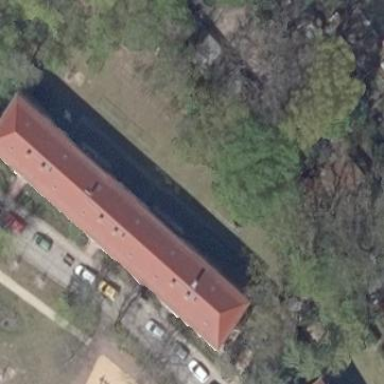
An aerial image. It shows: Historic building with apartments. The building has hipped roof made of red roof tiles.